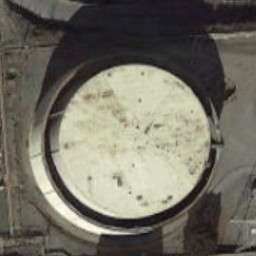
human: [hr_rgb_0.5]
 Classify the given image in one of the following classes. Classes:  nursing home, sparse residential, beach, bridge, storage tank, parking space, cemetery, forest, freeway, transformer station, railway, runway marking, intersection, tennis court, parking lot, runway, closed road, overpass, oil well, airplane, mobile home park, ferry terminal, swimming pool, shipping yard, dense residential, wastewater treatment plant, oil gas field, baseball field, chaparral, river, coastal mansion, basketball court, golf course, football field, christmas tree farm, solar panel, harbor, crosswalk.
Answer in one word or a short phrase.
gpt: storage tank